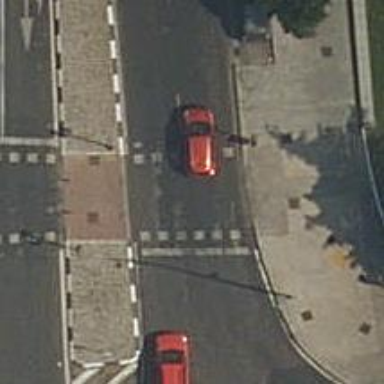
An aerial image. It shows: Traffic signals at road crossing.